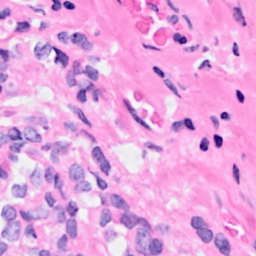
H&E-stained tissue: Breast